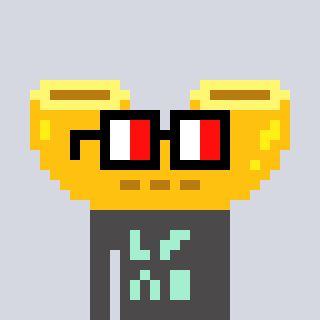
a pixel art character with square glasses with black frames and red eyes, a macaroni-shaped head and a grayscale-colored body on a cool background